Question:
In brief: I want to load my form, then using a 'Background Worker' fetch data from 'Database' and set the DataSource of some comboboxes.
In 'DoWork' event I fetch data, and in 'RunWorkerCompleted' event I set the datasources. The problem is cross-threading issues. What can I do to resolve this?
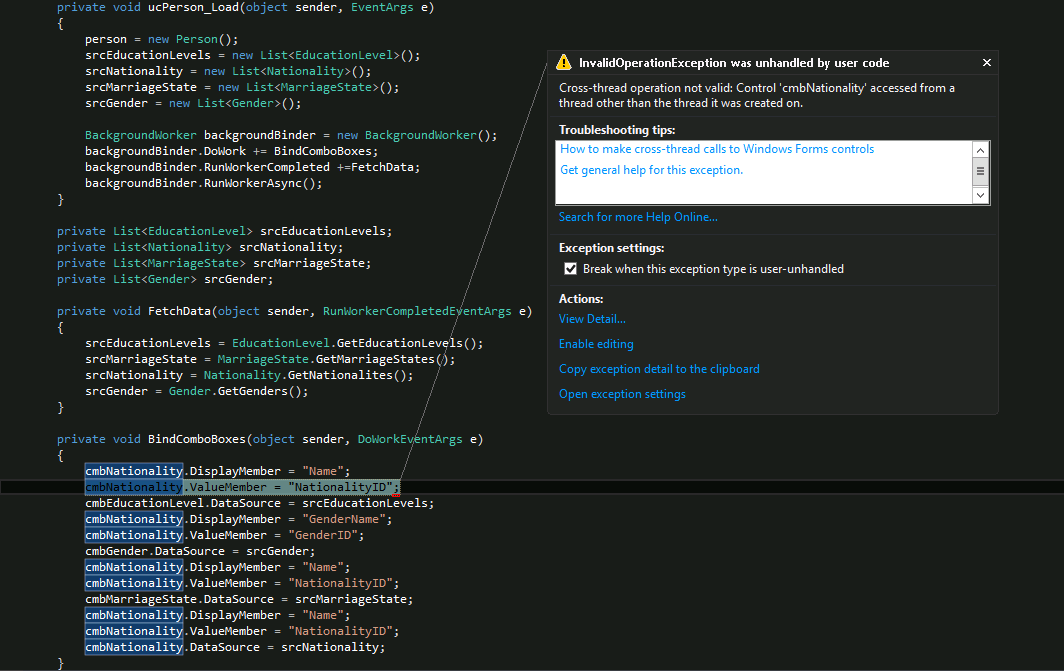
Answer: I think you got it backwards. The DoWork should be 'FetchData' and DoWorkCompleted should be 'BindComboBoxes'.